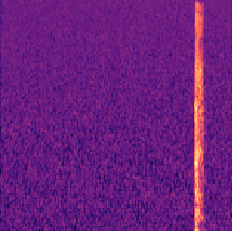
Sound class: Person sneeze